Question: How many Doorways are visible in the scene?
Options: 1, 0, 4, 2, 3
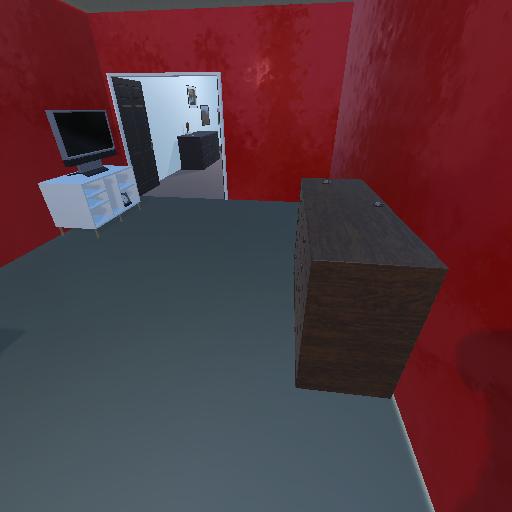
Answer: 1